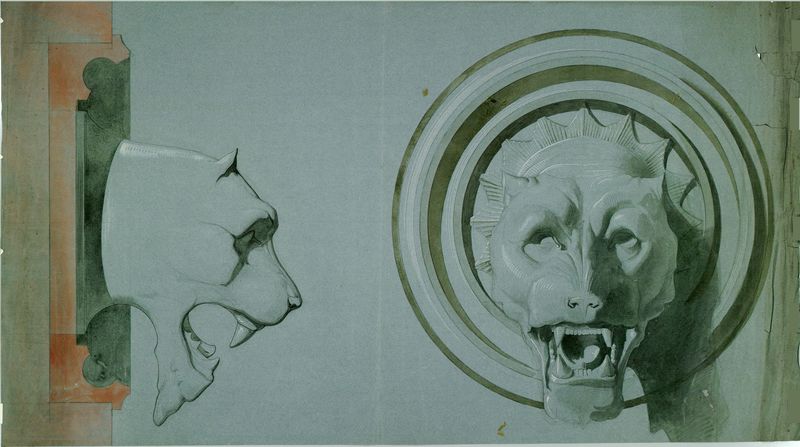
Titel: Pantherkopfdekoration, Aufriß und Schnitt
Künstler: Carl von Hasenauer
Standort: Wien
Institution: Albertina, Wien
Schlagwörter: kopf, weiß, grün, braun, nase, orange, profil, schwarz, skizze, säule, tür, zeichnung, rot, tier, wand, architektur, augen, stein, sonne, en face, frontal, ohren, brunnen, kreis, rund, ornage, ansicht, detail, seitenansicht, verzierung, stuck, offen, stern, strahlen, seite, entwurf, löwenkopf, wandschmuck, zacken, gebiss, zähne, maul, zunge, vorderansicht, löwe, geöffnet, querschnitt, wasserspeier, fänge, raubkatze, zahn, trophäe, fassadenschmuck, coloriert, tiger, raubtier, puma, fauchen, köpfe tiere